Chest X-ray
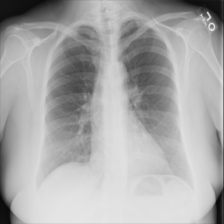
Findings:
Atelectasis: negative
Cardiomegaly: negative
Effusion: negative
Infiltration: negative
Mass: negative
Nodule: negative
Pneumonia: negative
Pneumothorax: negative
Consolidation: negative
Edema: negative
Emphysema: negative
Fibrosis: negative
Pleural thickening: negative
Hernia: negative